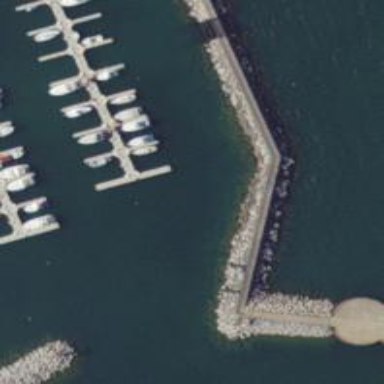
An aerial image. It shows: Man-made pier.